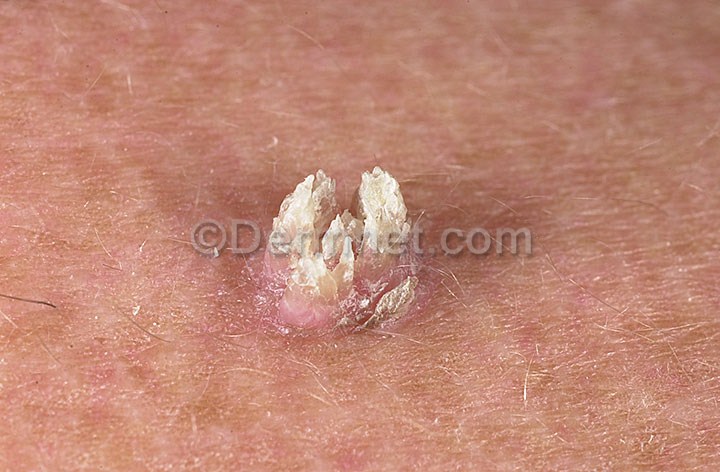
Disease: Warts Molluscum and other Viral Infections